Question: We're prerendering large sets of textures to RenderTexture2D and this is the issue we're having:

It seems that randomly during the render of a chunk, the textures for each cell (the top and sides) will corrupt and disappear. The weird things is that they come back when the next chunk is rendered though, so it seems to be something that is occurring on a per-frame basis.
Does anyone know why this occurs (and randomly it seems; note the white rectangle is where a side texture corrupts and you can see from there on out the texture contains just transparent)?
The sides of the cubes are being saved to Texture2D but they are still disappearing in the middle of a chunk render and then coming back on the next one. So I don't understand why graphics that are in Texture2D are disappearing and coming back, without reinitialization (and that's the weird part).
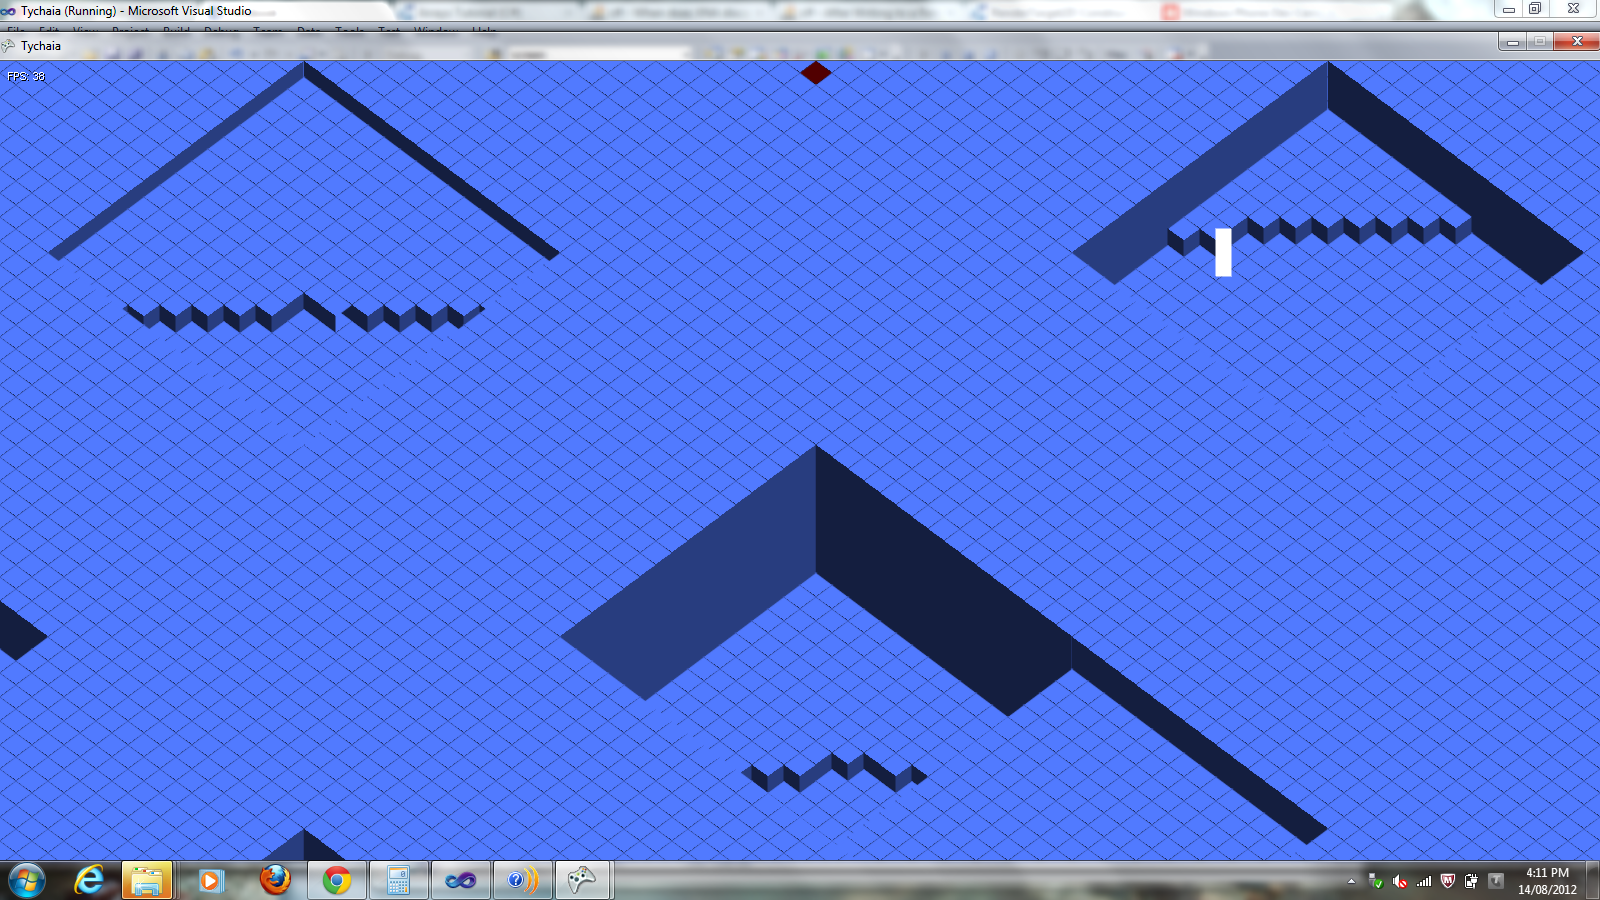
Answer: I can't say that we ever solved this issue for sure, but it appears to have been something caused by either threading or splitting the task across multiple cycles. It wasn't an issue with the RenderTarget2D since we were already doing that at the time.